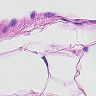
Metastatic tissue present: no